Question: I'm creating an iphone app and I need to center a variable (1 to 3) number of buttons on the screen. I'd like each button to have a margin of 20.0f between them, and not have them spaced out equally. I made a pretty picture below to demonstrate what I'm talking about.
I'm having the hardest time getting this to work.
Things of note:
'''
int btnWidth = 50;
int margin = 20;
'''
I have constants 'kScreenWidth' and 'kScreenHeight' setup for the screen dimensions.
I'm creating the buttons like normal inside a loop, but the math for the x position of each button is eluding me.
'''
for (UIButton *btn in _someArray) {
UIButton *button = [UIButton buttonWithType:UIButtonTypeRoundedRect];
int x = ??????????;
button.frame = CGRectMake( x, (kScreenHeight * 0.75f), 50.0, 30.0);
[self.controller.currentView addSubview:button];
}
'''
Any help with this would be greatly appreciated. Also, thanks in advance.

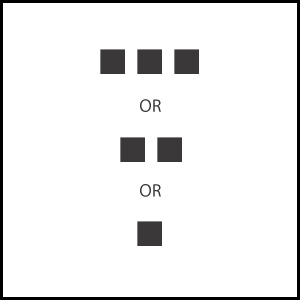
Answer: Lets say you need three buttons in center, then following is the process to achieve the x coordinate of each of 3 buttons.
'''
//Define these globally somewhere
CGSize buttonSize = CGSizeMake(50,50);
int numOfButtons = 3; //num of buttons horizontally in one line. this will be 2 for 2nd and 1 for the third line as per your reference screen.
CGFloat maxSeparationBwButtons = 20.0f; //your horizontal margin b/w buttons
CGFloat screenWidth = [UIScreen mainScreen].bounds.size.width;
CGFloat totalLengthWithOffsets = buttonSize.width*(CGFloat)numOfButtons+(maxSeparationBwButtons)*((CGFloat)(numOfButtons+1));
CGFloat originatingX = (screenWidth - totalLengthWithOffsets)/2.0f;
//global definition ends...
//Now you can use this method to get the desired button's x coordinate
//Note : in 3 buttons the 1st button starts at position 0 and the last at 2 (aka n-1)
-(CGFloat)getXForButtonAtPosition:(int)position
{
return (originatingX + maxSeparationBwButtons + (buttonSize.width+maxSeparationBwButtons)*(CGFloat)position);
}
'''
In the above, you can change the values of numOfButtons, buttonSize and maxSeparationBwButtons to your desired values.